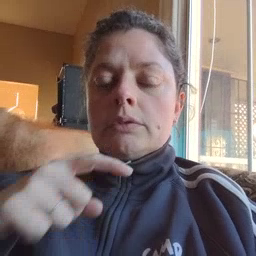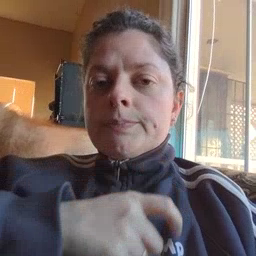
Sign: cereal